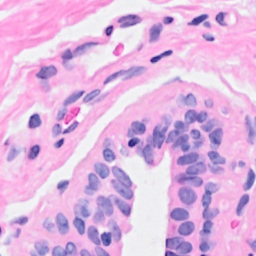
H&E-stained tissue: Breast